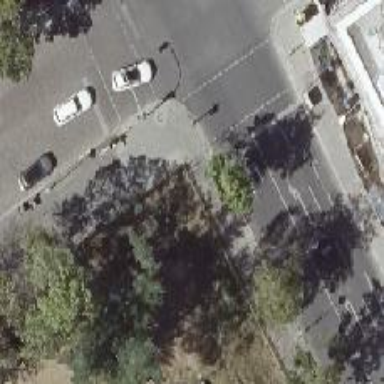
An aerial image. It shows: Tertiary road with asphalt surface and lane markings. There are parallel parking lanes on both sides of the road.